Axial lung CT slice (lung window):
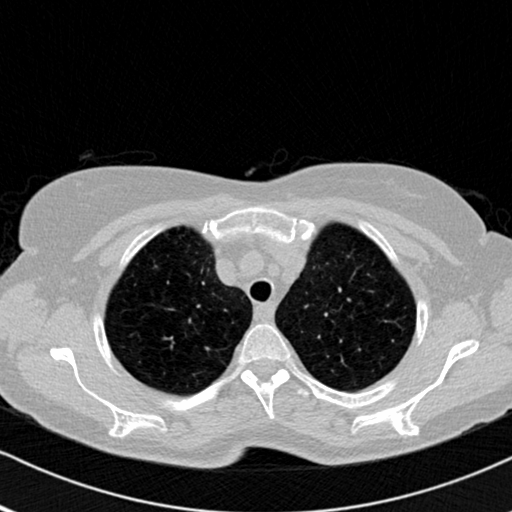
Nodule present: no